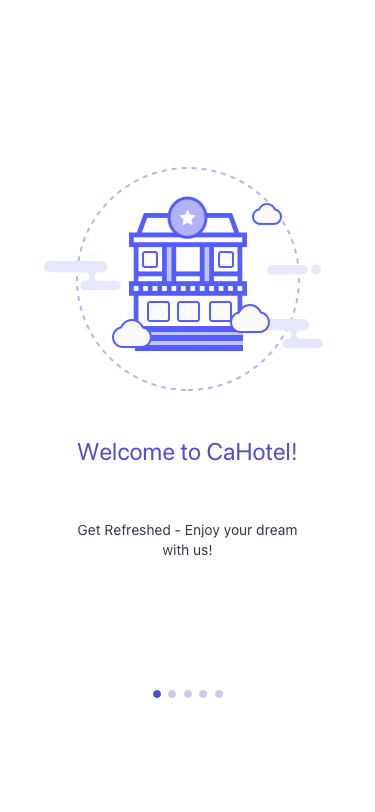
Text in this UI design:
Welcome to CaHotel!
Get Refreshed - Enjoy your dream
with us!